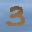
Label: 3